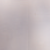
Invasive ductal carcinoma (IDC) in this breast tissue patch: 0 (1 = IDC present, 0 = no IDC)